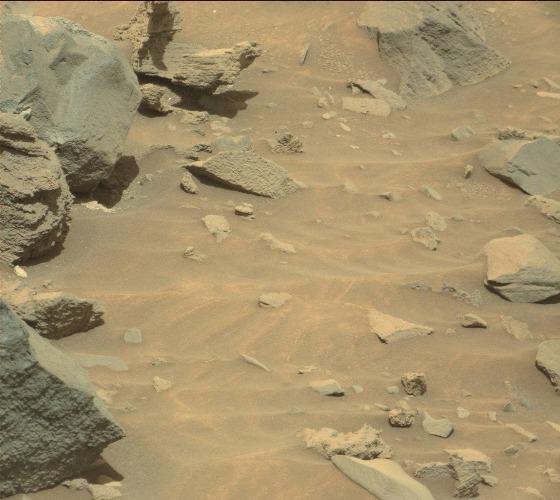
Terrain classes present: Bedrock, Gravel / Sand / Soil, Rock, Shadow